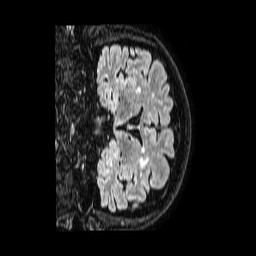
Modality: FLAIR
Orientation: coronal
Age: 55
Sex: female
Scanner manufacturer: philips
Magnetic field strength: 1.5 T
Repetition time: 4.8 s
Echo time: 0.3 s